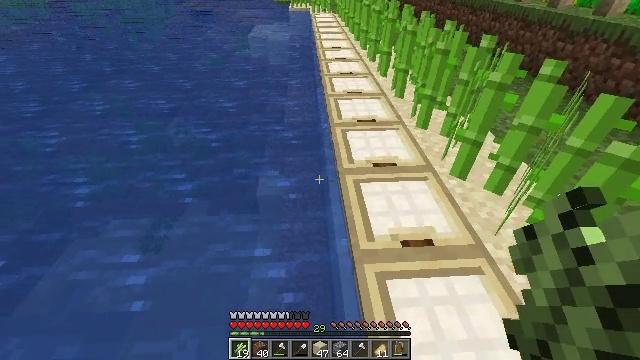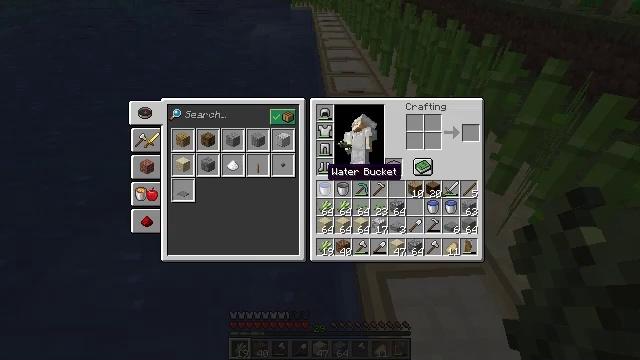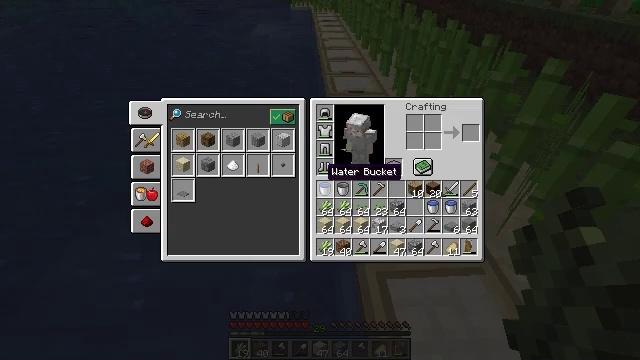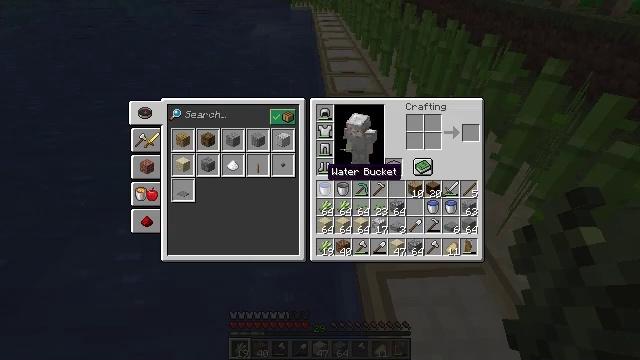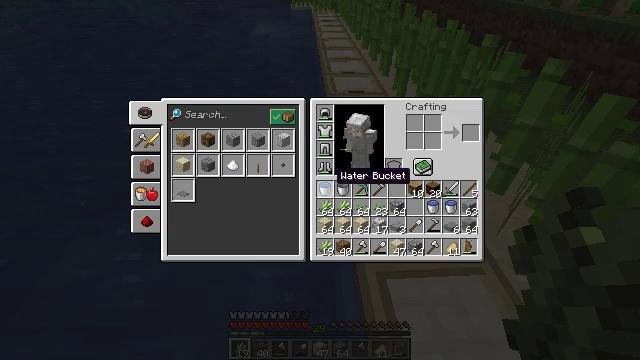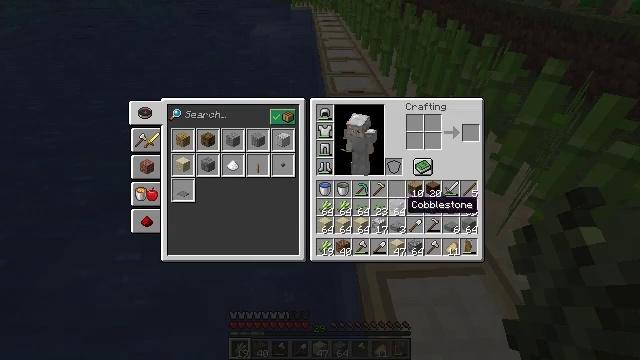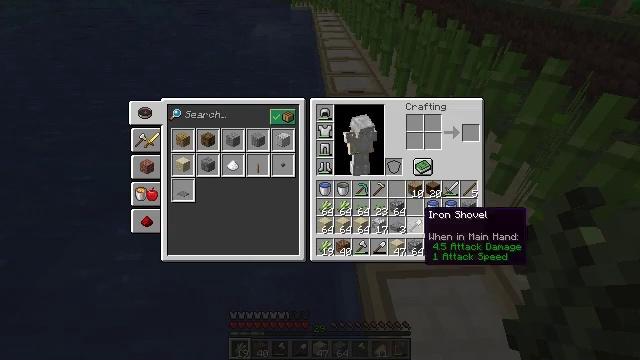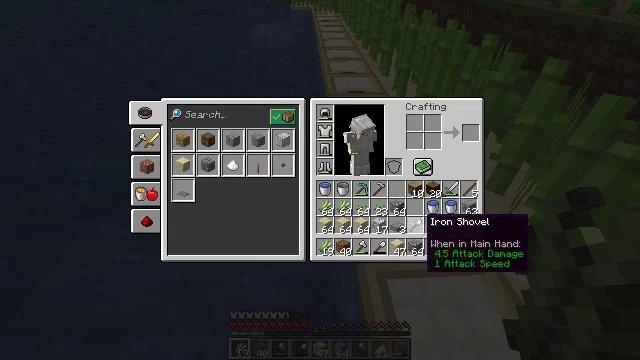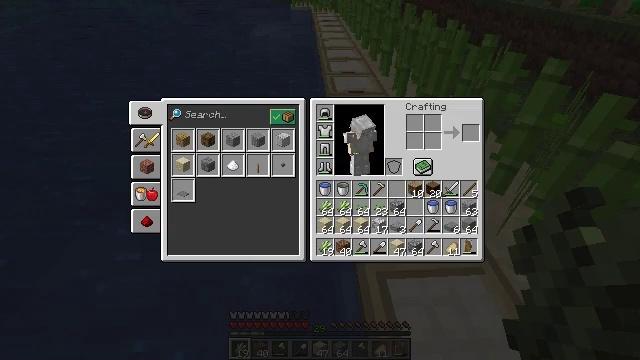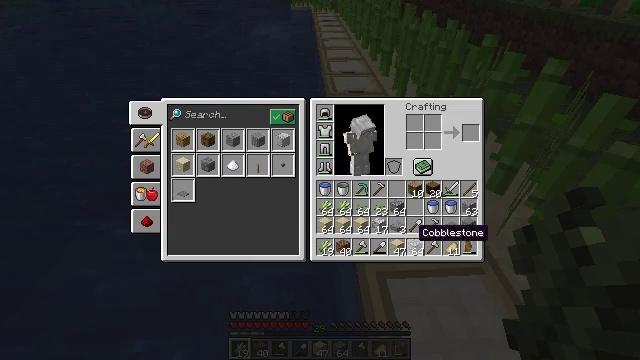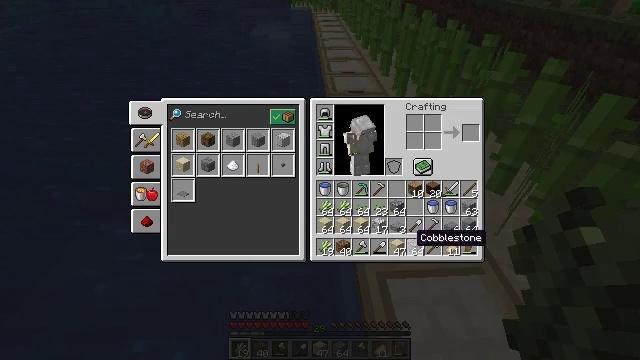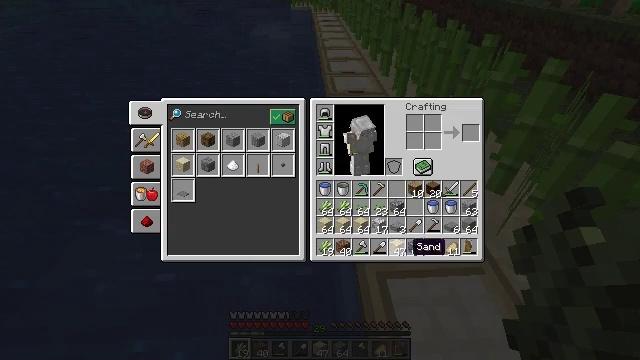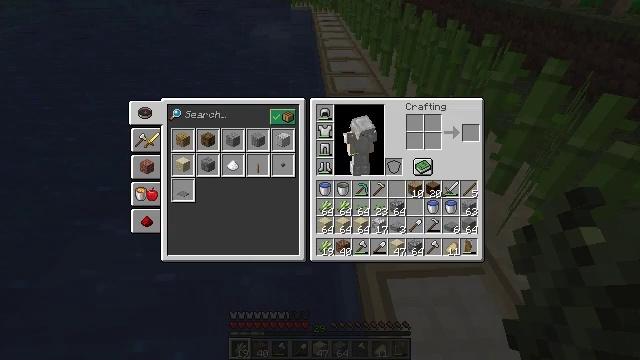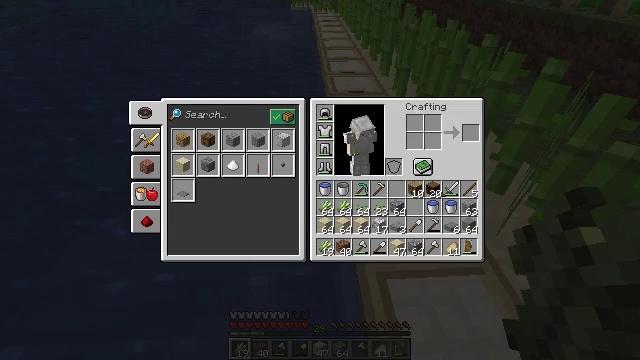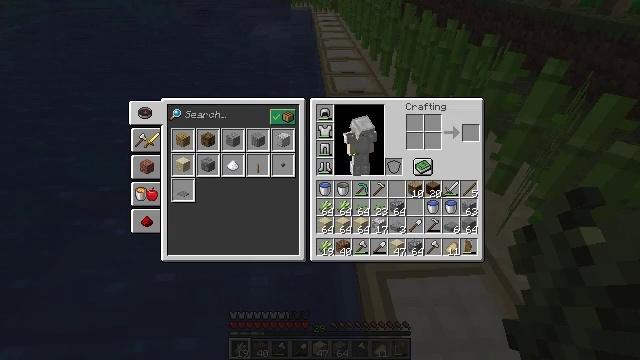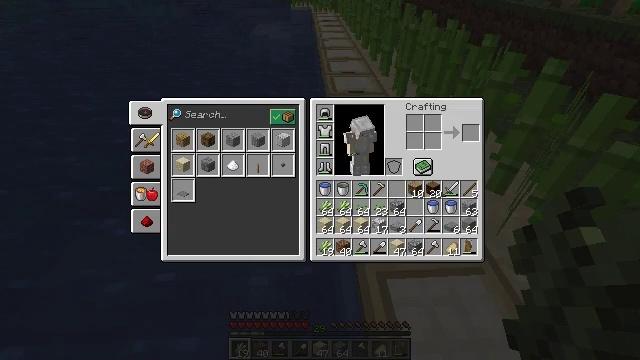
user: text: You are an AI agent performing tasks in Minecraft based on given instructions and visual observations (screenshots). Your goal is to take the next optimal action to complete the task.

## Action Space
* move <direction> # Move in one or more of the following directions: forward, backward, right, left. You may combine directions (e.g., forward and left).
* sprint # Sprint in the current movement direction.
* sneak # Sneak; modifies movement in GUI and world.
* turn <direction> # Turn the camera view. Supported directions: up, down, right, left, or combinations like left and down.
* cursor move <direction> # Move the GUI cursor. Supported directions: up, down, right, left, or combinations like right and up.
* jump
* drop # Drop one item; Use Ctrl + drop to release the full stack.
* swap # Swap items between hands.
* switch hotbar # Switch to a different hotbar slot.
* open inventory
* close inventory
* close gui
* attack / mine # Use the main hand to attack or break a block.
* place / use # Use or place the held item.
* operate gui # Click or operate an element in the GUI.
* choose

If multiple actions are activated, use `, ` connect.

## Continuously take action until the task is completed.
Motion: motion action
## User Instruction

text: Use sandstone to craft a sandstone slab.
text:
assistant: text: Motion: open inventory
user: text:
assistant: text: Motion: open inventory
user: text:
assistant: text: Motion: no_op
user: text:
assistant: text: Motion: turn right
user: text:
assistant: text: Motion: turn right and down
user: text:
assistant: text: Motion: turn right and down
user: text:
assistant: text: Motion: turn down
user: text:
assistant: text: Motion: no_op
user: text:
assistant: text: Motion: no_op
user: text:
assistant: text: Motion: no_op
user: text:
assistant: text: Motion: turn down
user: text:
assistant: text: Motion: no_op
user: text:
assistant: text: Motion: no_op
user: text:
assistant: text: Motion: no_op
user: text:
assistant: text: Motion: turn left
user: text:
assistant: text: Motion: sneak
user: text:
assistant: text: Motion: sneak
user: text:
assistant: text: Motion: sneak
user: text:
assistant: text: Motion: sneak
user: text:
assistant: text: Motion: sneak, attack / mine
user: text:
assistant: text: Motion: sneak, attack / mine
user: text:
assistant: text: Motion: sneak, attack / mine
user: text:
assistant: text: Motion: sneak
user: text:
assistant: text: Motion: sneak
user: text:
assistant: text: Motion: sneak
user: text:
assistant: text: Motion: sneak
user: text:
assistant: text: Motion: turn right
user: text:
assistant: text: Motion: no_op
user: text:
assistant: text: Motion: turn right and up
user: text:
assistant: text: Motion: turn right and up